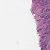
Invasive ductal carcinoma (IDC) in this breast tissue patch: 1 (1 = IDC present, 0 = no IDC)